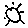
Label: sun